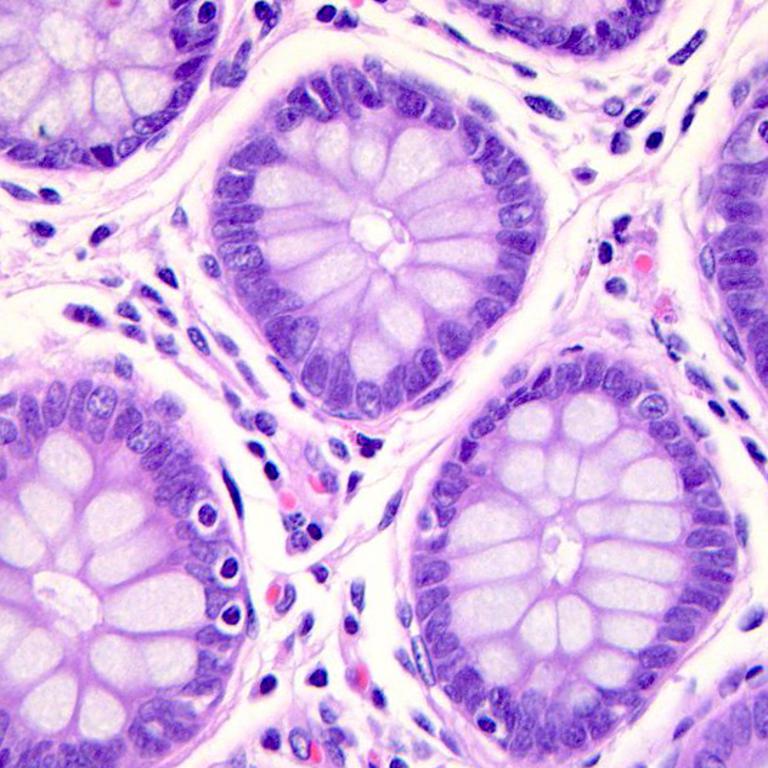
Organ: colon
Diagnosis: benign